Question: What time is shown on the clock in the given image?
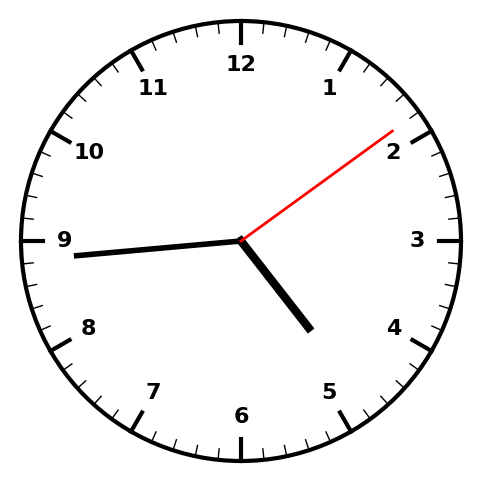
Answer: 04:44:09